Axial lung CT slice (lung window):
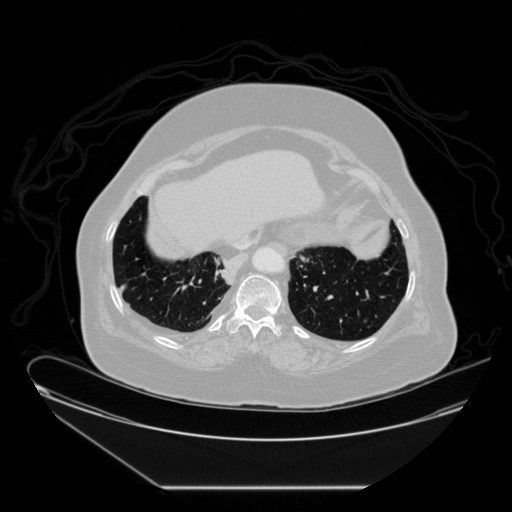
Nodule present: yes
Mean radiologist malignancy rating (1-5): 2.667